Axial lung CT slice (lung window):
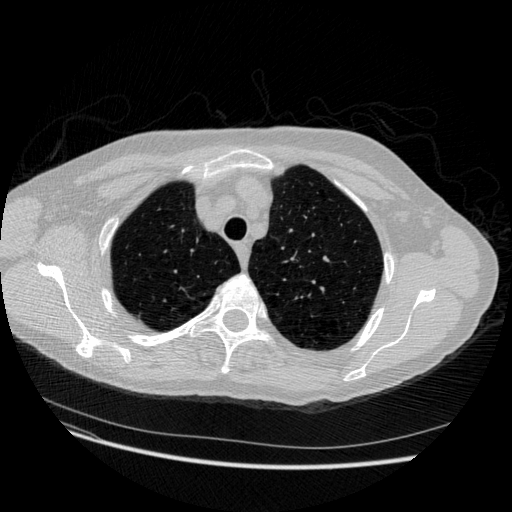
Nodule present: no